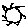
Label: sun